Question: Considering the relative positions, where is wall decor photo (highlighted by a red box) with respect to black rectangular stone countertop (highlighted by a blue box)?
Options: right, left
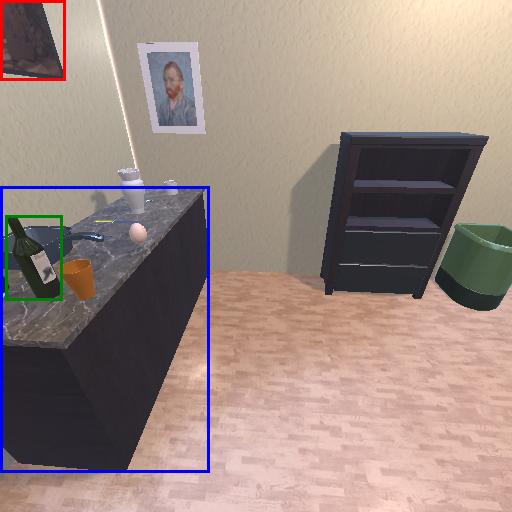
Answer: right